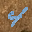
Label: 4